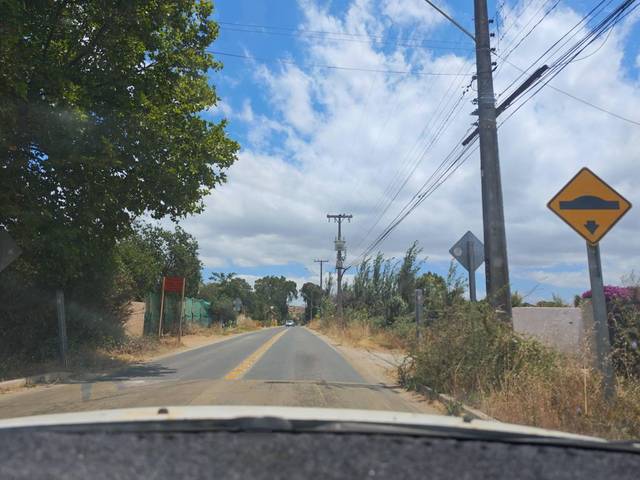
Region: Chile
Coordinates: -33.035, -71.24